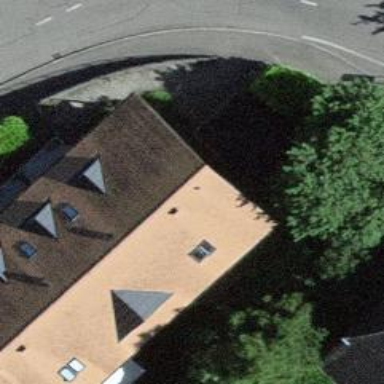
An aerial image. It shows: Residential building.